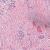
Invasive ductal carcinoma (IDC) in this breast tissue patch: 1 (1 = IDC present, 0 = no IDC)